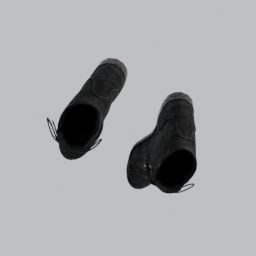
Label: people